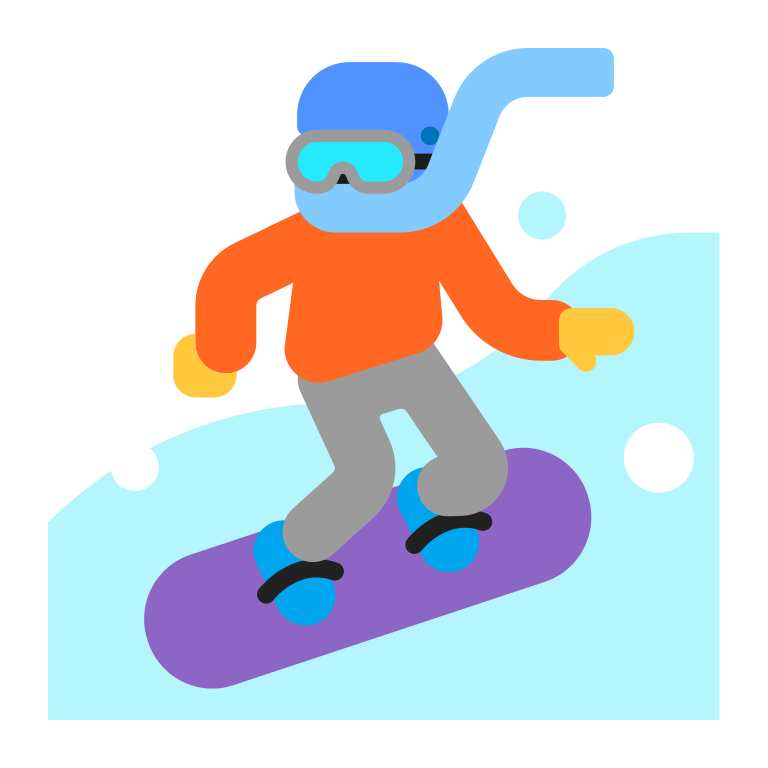
snowboarder flat default